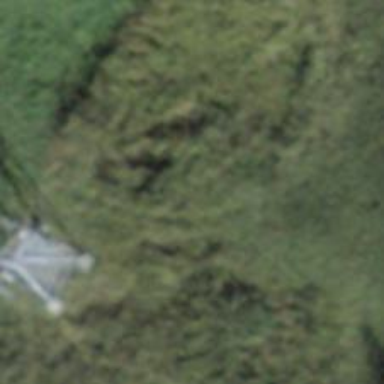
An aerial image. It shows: Pylon used for aerialway.